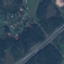
Land use / land cover: Highway